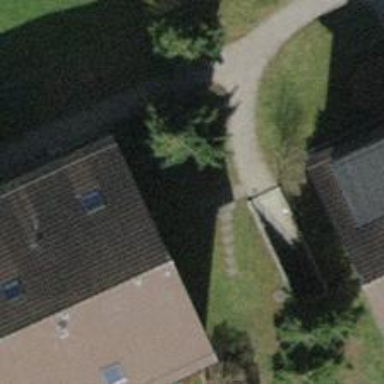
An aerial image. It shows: Urban tree adds touch of nature to the surroundings.